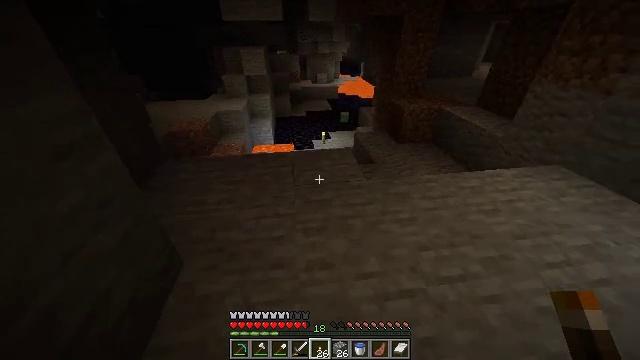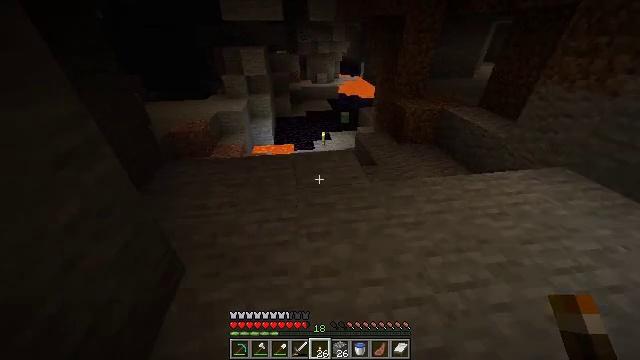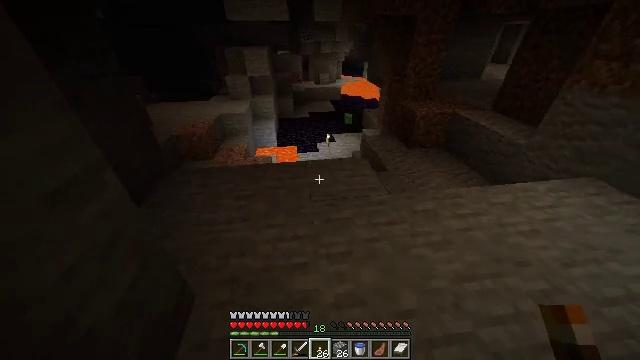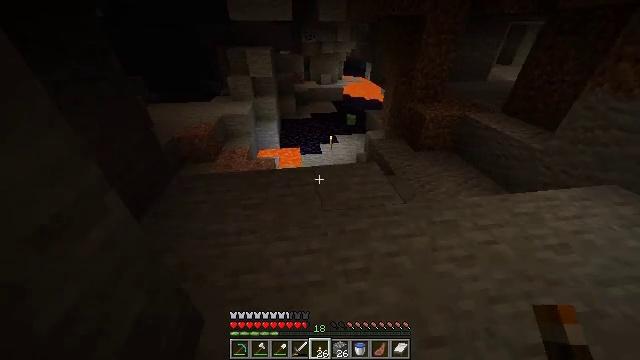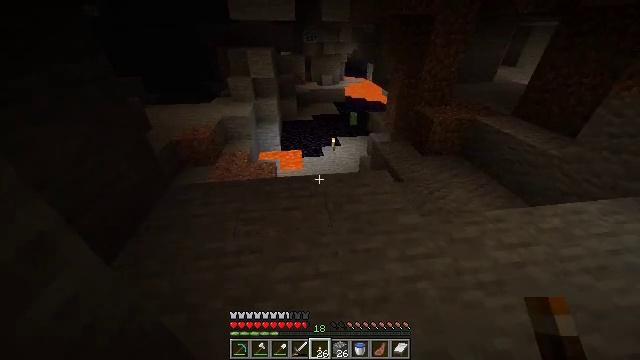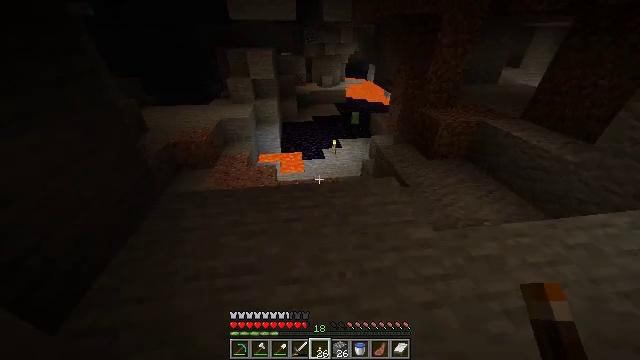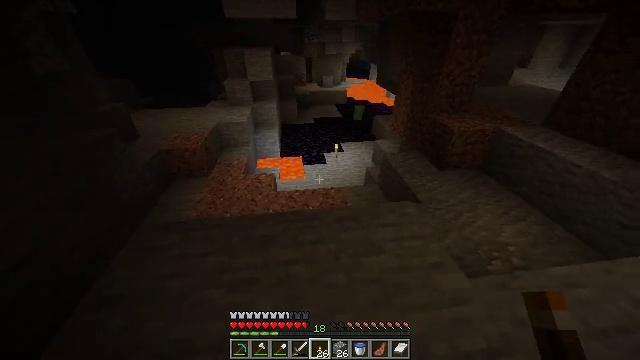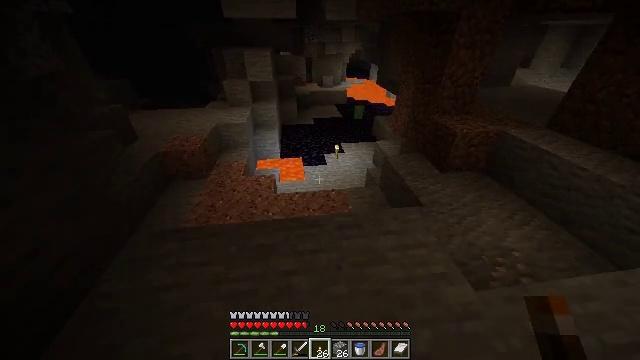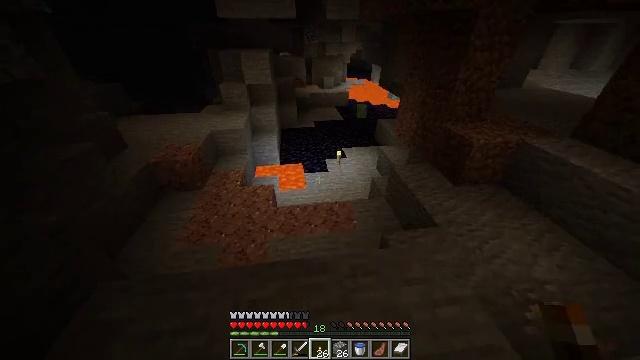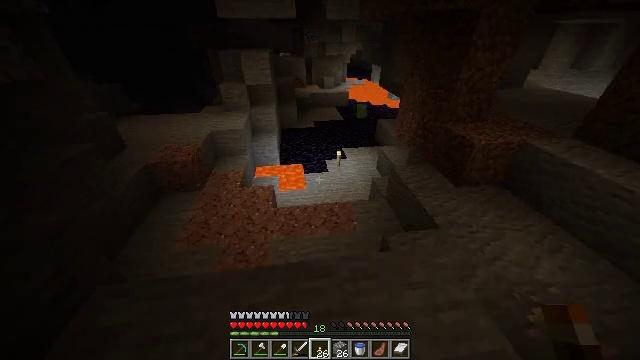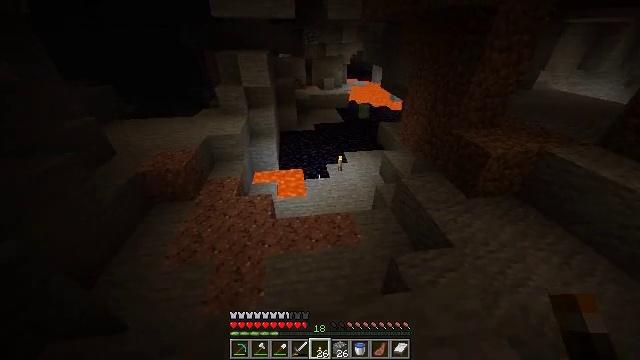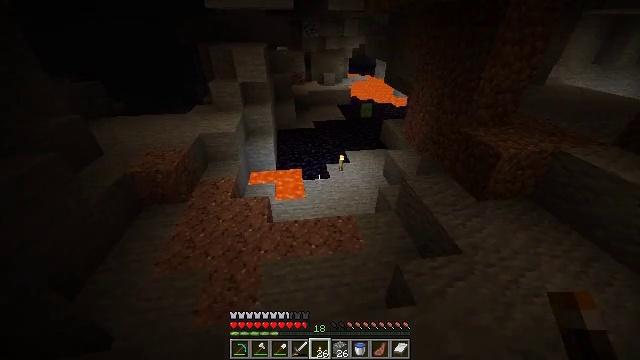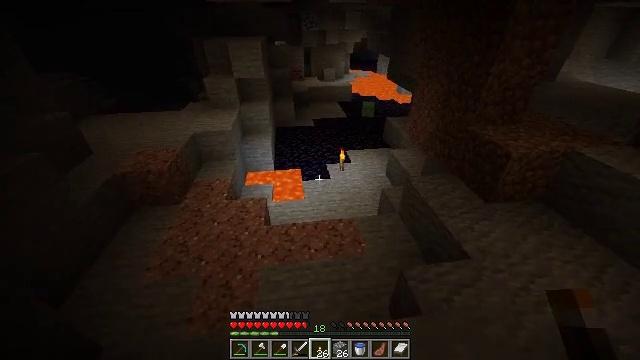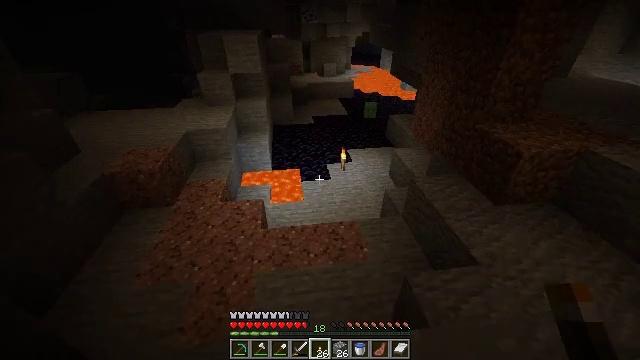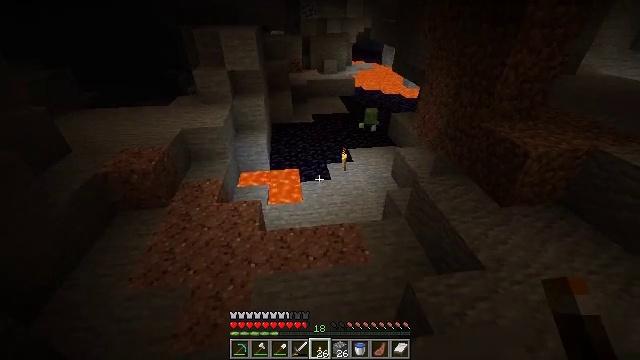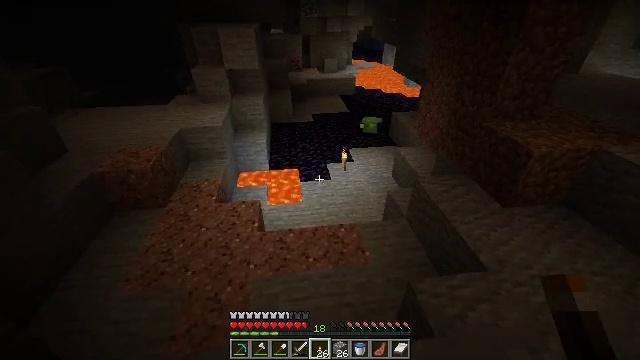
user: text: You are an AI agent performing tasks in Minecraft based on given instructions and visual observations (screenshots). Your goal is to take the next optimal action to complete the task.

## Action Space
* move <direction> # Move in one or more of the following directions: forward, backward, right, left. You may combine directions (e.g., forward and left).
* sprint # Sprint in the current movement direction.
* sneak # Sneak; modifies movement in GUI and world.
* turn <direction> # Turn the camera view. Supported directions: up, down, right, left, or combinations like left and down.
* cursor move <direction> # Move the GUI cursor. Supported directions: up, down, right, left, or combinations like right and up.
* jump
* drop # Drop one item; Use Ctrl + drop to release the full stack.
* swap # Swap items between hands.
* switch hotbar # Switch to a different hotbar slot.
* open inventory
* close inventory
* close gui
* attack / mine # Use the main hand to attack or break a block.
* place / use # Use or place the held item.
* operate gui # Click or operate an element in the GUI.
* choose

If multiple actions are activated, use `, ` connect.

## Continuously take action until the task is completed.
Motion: motion action
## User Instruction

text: Combat the slime.
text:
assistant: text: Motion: move forward and move left
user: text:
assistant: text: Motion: move forward and move left
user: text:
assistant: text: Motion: move forward
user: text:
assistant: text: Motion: move forward
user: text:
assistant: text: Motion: move forward
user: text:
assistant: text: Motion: move forward
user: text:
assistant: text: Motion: move forward
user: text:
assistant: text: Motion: move forward
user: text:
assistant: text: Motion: move forward
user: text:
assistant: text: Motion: no_op
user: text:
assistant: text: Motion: no_op
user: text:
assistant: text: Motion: no_op
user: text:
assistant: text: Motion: no_op
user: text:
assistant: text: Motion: no_op
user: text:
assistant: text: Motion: no_op
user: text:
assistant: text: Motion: no_op
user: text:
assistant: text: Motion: move forward
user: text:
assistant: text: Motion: move forward
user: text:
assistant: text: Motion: move forward
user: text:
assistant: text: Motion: move forward
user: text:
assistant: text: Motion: move forward and move right
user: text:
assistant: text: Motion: move forward and move right
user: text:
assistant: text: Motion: move forward and move right
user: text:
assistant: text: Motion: move right
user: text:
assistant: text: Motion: move right
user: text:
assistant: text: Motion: move right
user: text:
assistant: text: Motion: move right
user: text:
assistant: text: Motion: move right
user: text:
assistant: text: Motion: move right
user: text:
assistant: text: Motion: move right